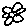
Label: flower